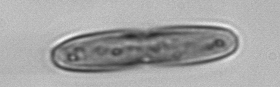
Label: Ephemera